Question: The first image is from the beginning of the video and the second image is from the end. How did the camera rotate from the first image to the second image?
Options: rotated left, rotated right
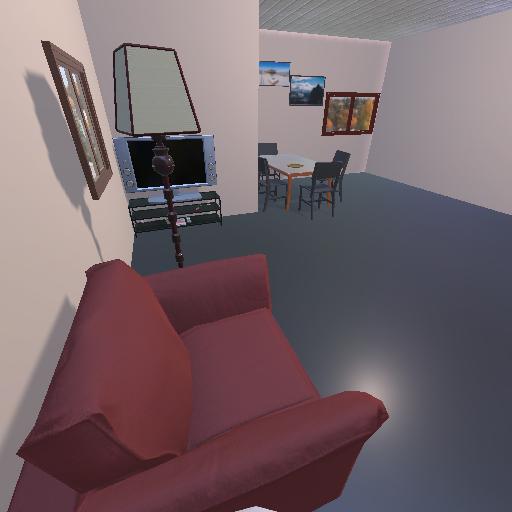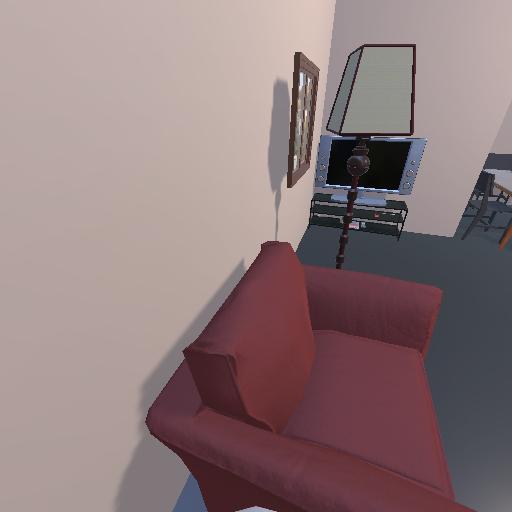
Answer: rotated left